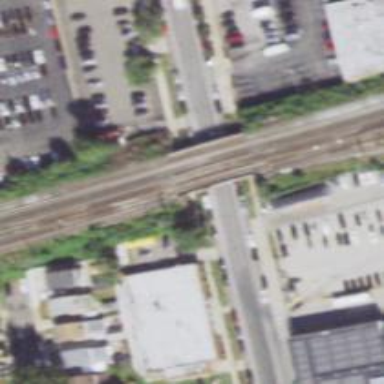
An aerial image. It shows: Bridge over electrified railway tracks.